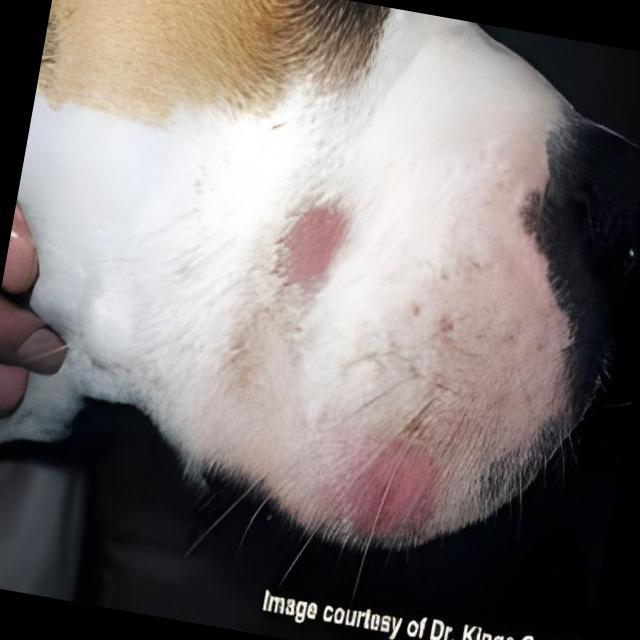
Canine ringworm (Dermatophytosis) — fungal infection caused by Microsporum or Trichophyton. Presents with circular alopecia, scaling, crusting, and broken hairs.